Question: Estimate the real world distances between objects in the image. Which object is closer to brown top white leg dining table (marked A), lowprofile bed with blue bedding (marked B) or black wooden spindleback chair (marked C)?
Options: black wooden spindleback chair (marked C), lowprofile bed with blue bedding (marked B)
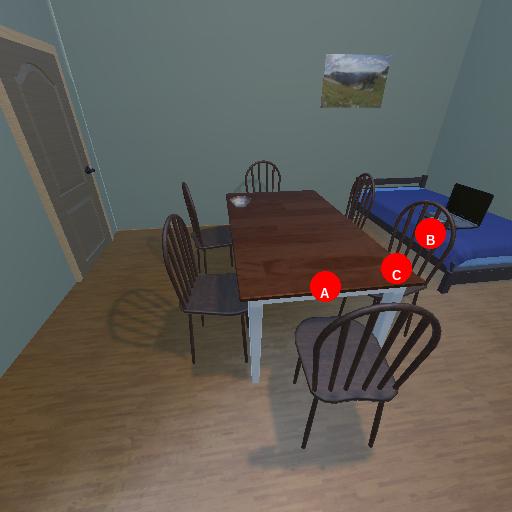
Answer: black wooden spindleback chair (marked C)